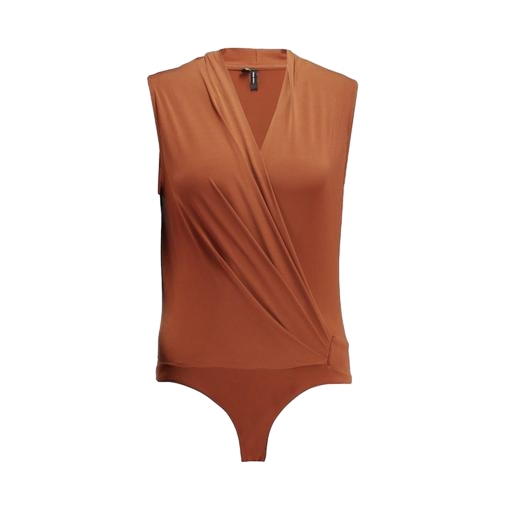
nly drapey waistcoat, brown mayfair plunge surplice top, nly great sleeveless waistcoat, white background